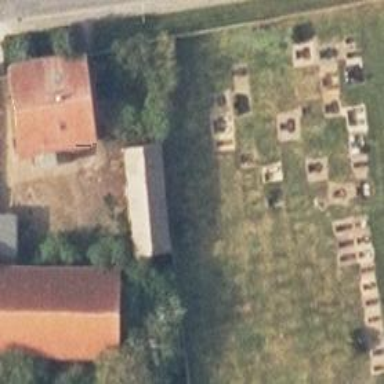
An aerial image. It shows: Graveyard.